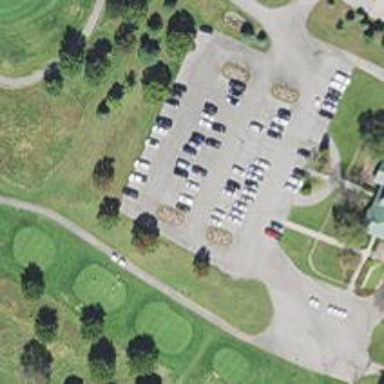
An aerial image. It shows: Parking area.